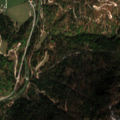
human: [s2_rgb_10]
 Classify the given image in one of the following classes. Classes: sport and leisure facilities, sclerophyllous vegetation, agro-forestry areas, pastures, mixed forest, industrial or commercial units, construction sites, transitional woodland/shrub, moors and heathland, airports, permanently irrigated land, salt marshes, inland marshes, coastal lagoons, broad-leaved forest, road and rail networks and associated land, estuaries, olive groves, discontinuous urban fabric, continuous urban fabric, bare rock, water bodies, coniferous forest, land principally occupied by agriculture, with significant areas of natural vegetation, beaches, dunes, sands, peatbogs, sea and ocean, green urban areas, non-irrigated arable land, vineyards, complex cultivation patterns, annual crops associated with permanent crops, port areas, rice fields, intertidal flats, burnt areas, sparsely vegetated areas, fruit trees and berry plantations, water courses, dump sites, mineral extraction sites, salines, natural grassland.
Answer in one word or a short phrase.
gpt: pastures, coniferous forest, mixed forest